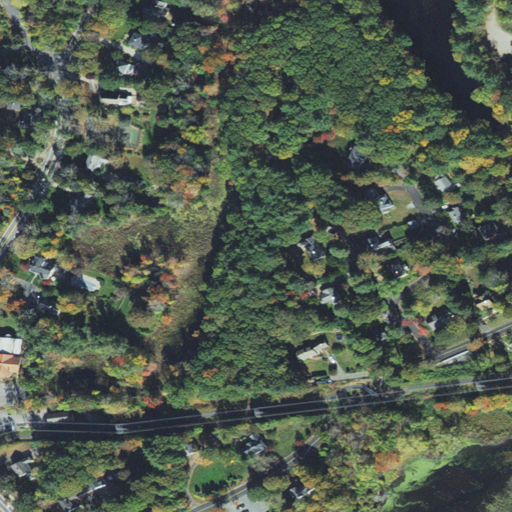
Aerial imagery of mountain in Massachusetts named Nob Hill containing open development, woody wetlands, low intensity development, medium intensity development, mixed forest, deciduous forest, high intensity development, shrub, open water, and herbaceous wetlands